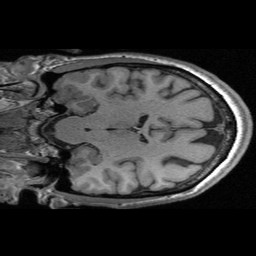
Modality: T1w
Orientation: coronal
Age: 49
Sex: female